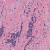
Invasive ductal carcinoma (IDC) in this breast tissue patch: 1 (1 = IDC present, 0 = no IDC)